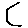
Label: hexagon